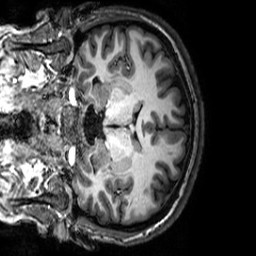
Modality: T1w
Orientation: coronal